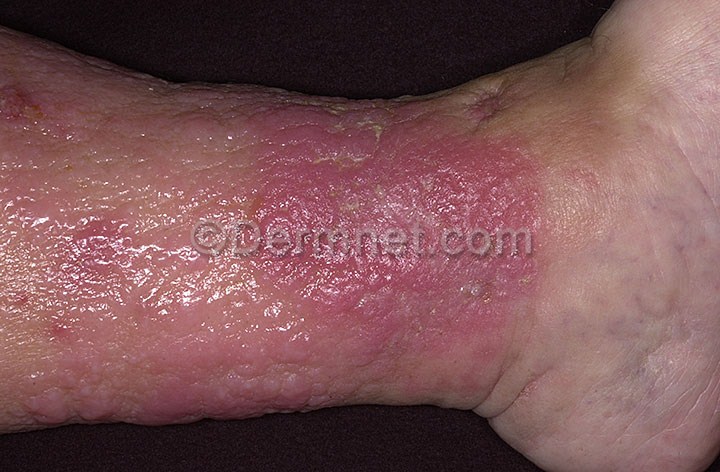
Disease: Eczema Photos